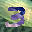
Label: 3